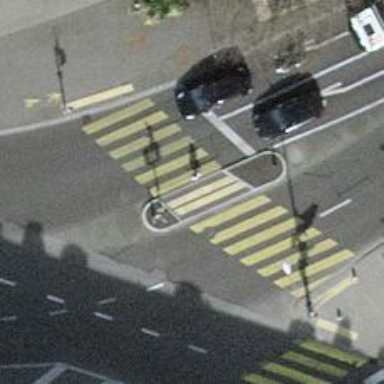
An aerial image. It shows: Crossing with traffic signals and pedestrian island.